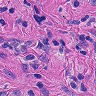
Metastatic tissue present: yes